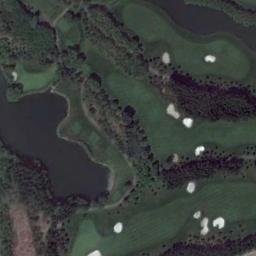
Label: golf_course